Interaction volume radius: 5 \u00c5
Interaction volume height: 10 \u00c5
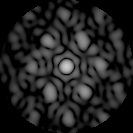
Disorder parameter: 0.4756